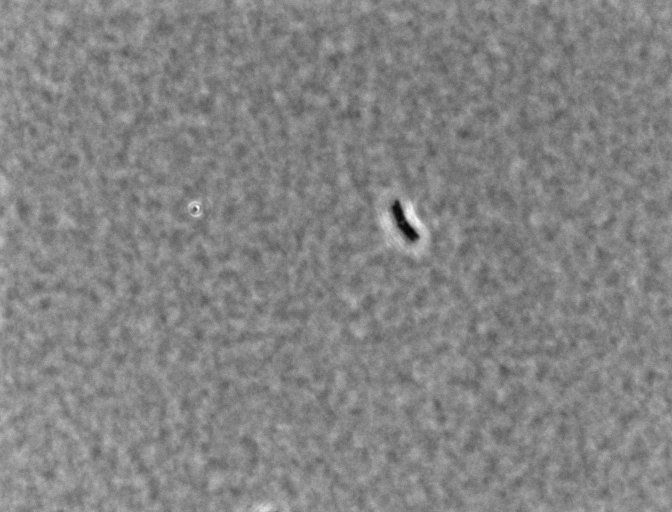
Bacillus coagulans